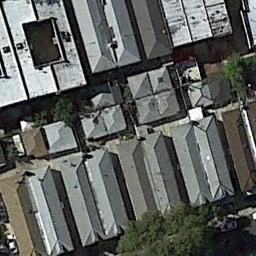
Label: residential